Field crop: maize
Growth stage: 2
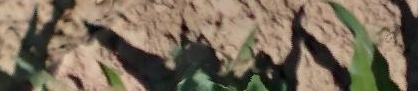
Species: maize